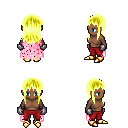
a pixel art fantasy rpg character, female body template, human, dark skin, pink tattered cape, red pants, gold unkempt hairstyle, metal gloves, gold boots, four views (front, back, left, right), 2x2 character sprite sheet, small pixel art, hard edges, no anti-aliasing